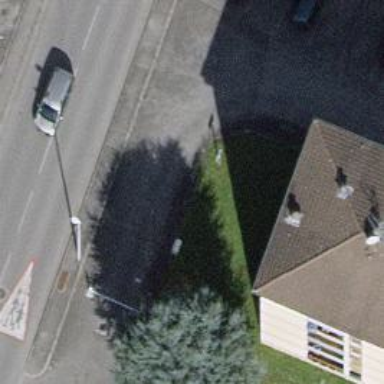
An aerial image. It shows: Beige street cabinet used for gas.